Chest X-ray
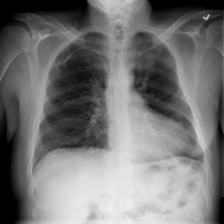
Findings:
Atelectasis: negative
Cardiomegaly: negative
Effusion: negative
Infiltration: negative
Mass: negative
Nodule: negative
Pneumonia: negative
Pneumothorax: negative
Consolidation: negative
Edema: negative
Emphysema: negative
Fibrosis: positive
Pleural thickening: positive
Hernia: negative